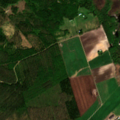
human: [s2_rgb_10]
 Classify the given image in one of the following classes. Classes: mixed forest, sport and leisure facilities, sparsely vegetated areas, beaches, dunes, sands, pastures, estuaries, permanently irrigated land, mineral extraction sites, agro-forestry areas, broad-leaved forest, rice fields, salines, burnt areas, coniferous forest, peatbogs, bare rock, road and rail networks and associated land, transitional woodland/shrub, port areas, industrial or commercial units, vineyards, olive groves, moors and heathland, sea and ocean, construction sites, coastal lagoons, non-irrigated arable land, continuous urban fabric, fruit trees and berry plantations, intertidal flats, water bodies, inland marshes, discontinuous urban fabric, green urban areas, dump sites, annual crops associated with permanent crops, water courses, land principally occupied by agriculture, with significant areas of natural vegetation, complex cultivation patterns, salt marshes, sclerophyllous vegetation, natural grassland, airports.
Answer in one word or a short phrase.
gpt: non-irrigated arable land, land principally occupied by agriculture, with significant areas of natural vegetation, coniferous forest, mixed forest, water bodies